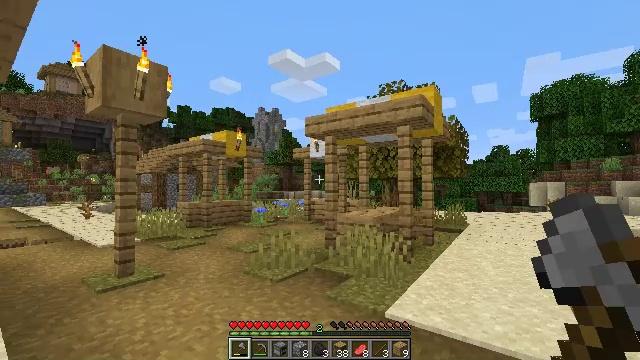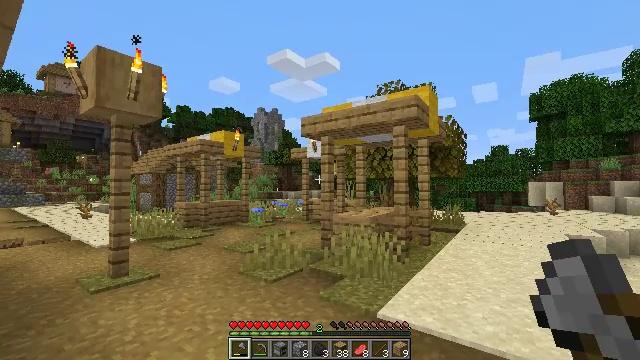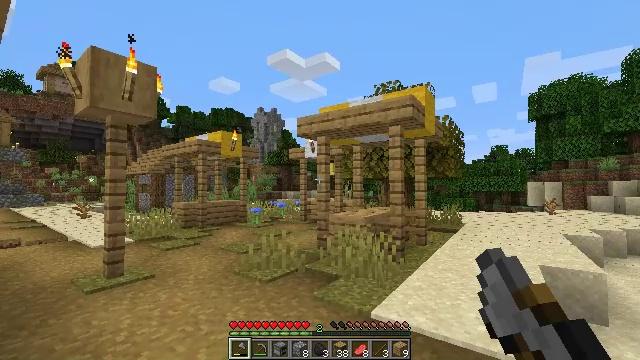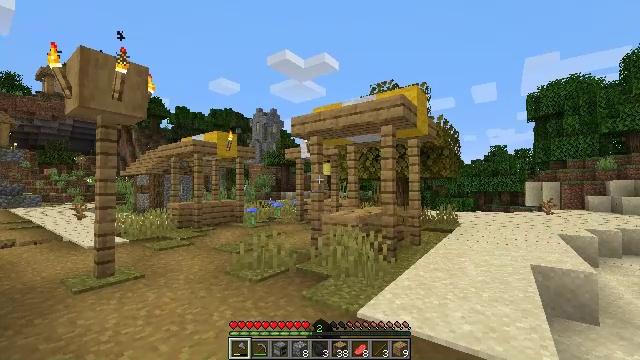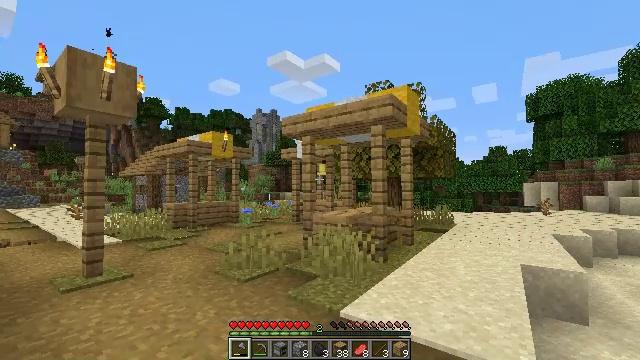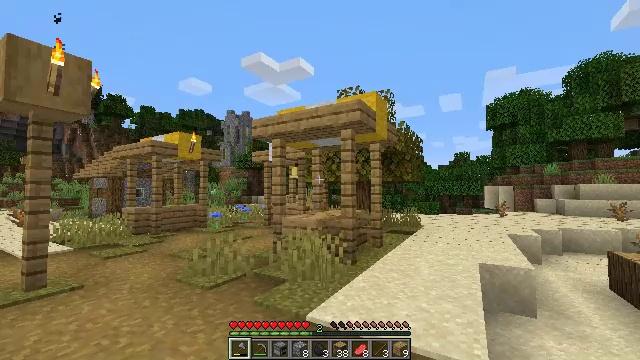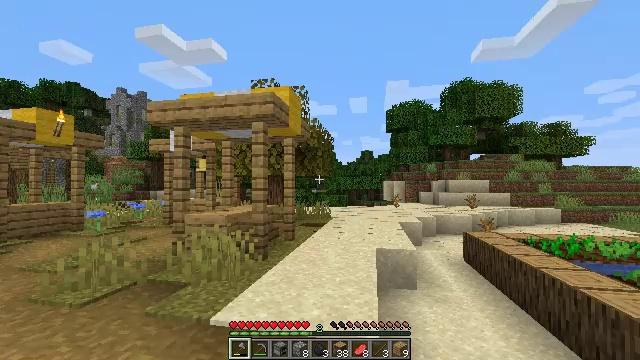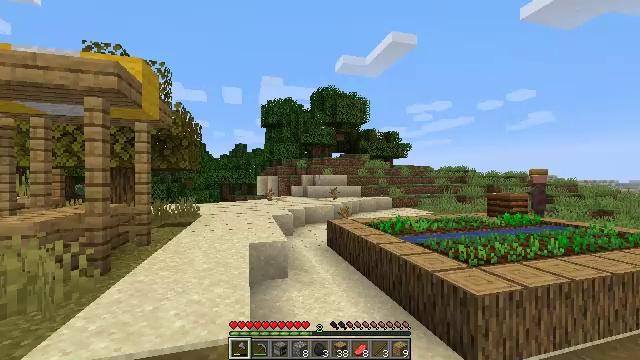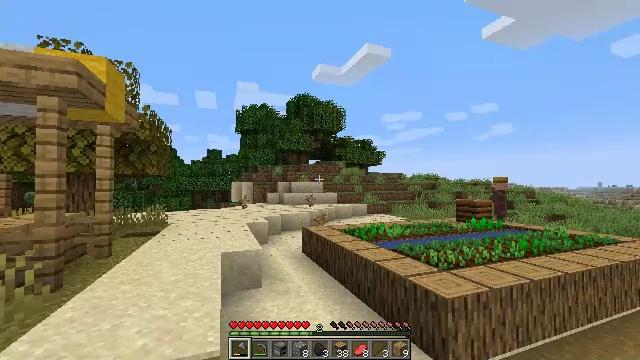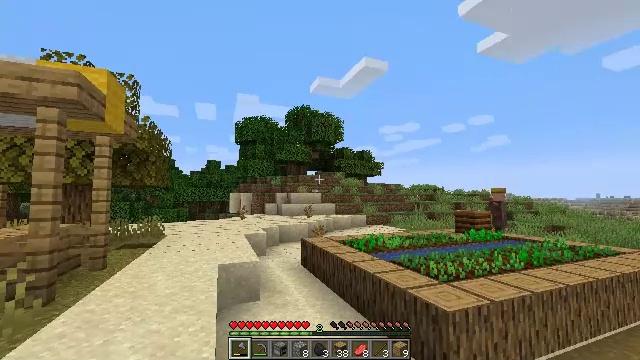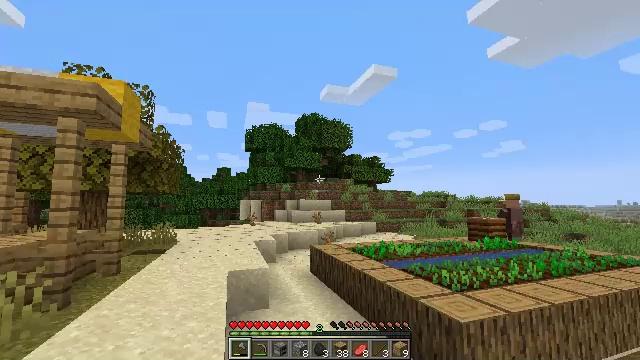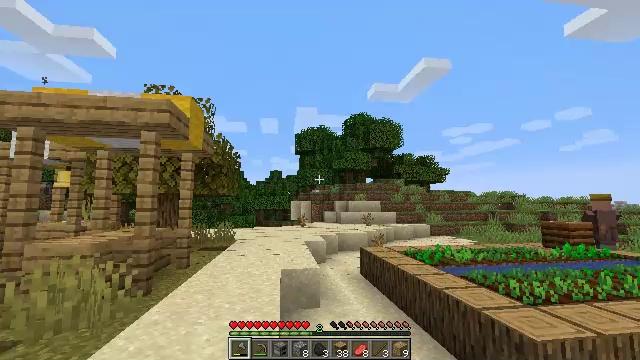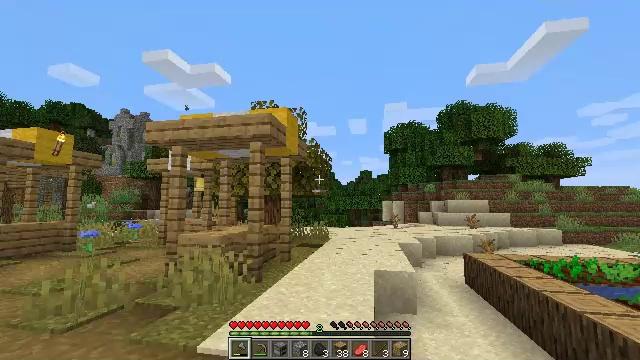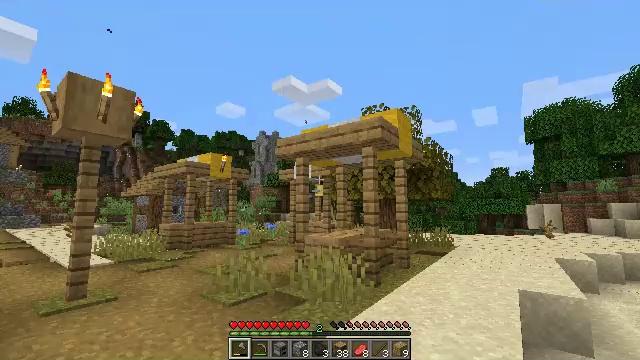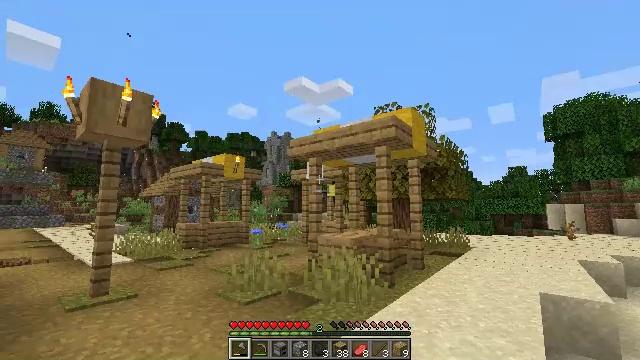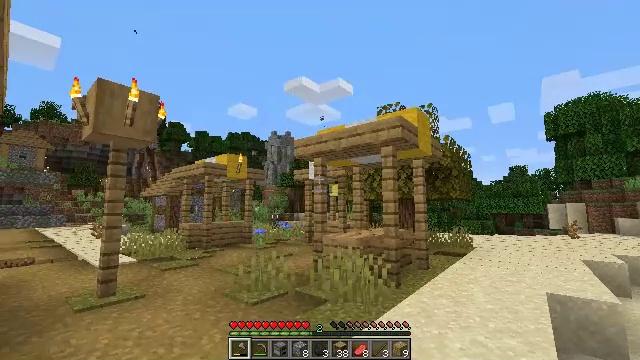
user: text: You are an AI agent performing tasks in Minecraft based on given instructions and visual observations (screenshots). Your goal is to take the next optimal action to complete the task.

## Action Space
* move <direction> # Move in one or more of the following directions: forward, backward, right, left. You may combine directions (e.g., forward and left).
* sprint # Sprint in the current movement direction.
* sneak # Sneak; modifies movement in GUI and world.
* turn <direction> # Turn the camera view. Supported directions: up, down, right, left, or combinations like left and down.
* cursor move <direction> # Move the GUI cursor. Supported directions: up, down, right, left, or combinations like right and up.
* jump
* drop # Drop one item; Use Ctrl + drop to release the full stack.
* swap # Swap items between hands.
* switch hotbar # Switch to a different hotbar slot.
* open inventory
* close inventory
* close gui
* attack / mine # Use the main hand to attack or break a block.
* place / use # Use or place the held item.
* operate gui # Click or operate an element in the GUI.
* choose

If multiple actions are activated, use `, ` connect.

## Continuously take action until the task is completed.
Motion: motion action
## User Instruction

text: Break the composter to recycle it.
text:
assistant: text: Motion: move right, attack / mine
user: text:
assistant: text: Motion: move right, attack / mine
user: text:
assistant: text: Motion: move right, attack / mine
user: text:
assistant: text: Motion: no_op
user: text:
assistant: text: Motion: turn right
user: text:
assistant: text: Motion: turn right and down
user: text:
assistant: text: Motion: turn right and down
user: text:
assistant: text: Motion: turn right and up
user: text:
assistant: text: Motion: turn up
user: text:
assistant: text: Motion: turn left and up
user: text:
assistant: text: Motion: turn left
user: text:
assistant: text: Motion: turn left
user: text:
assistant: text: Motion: turn left
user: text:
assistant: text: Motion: move left, turn left
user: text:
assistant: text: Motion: move left
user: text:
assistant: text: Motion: move left
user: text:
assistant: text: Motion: move left
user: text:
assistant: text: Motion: no_op
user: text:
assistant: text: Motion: no_op
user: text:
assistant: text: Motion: no_op
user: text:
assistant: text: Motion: no_op
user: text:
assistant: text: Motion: no_op
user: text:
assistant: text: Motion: attack / mine
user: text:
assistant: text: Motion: attack / mine
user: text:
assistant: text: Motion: move right, attack / mine
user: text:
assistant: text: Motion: move right, turn left
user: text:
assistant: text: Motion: move right, turn left
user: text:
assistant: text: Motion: move right, turn left and down
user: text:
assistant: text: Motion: move right, turn left and down
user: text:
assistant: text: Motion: move right, turn left and down